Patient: sex F, age 48
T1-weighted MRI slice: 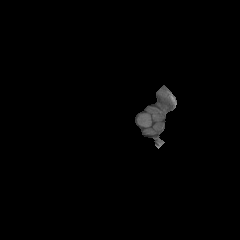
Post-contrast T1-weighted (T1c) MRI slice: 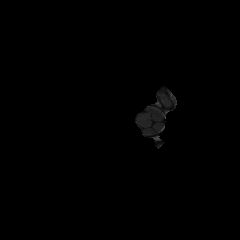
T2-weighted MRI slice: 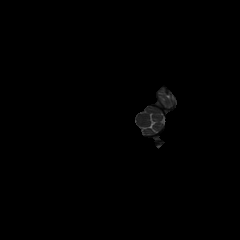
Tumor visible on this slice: no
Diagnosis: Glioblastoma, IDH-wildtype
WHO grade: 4